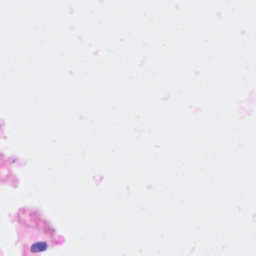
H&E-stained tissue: Breast